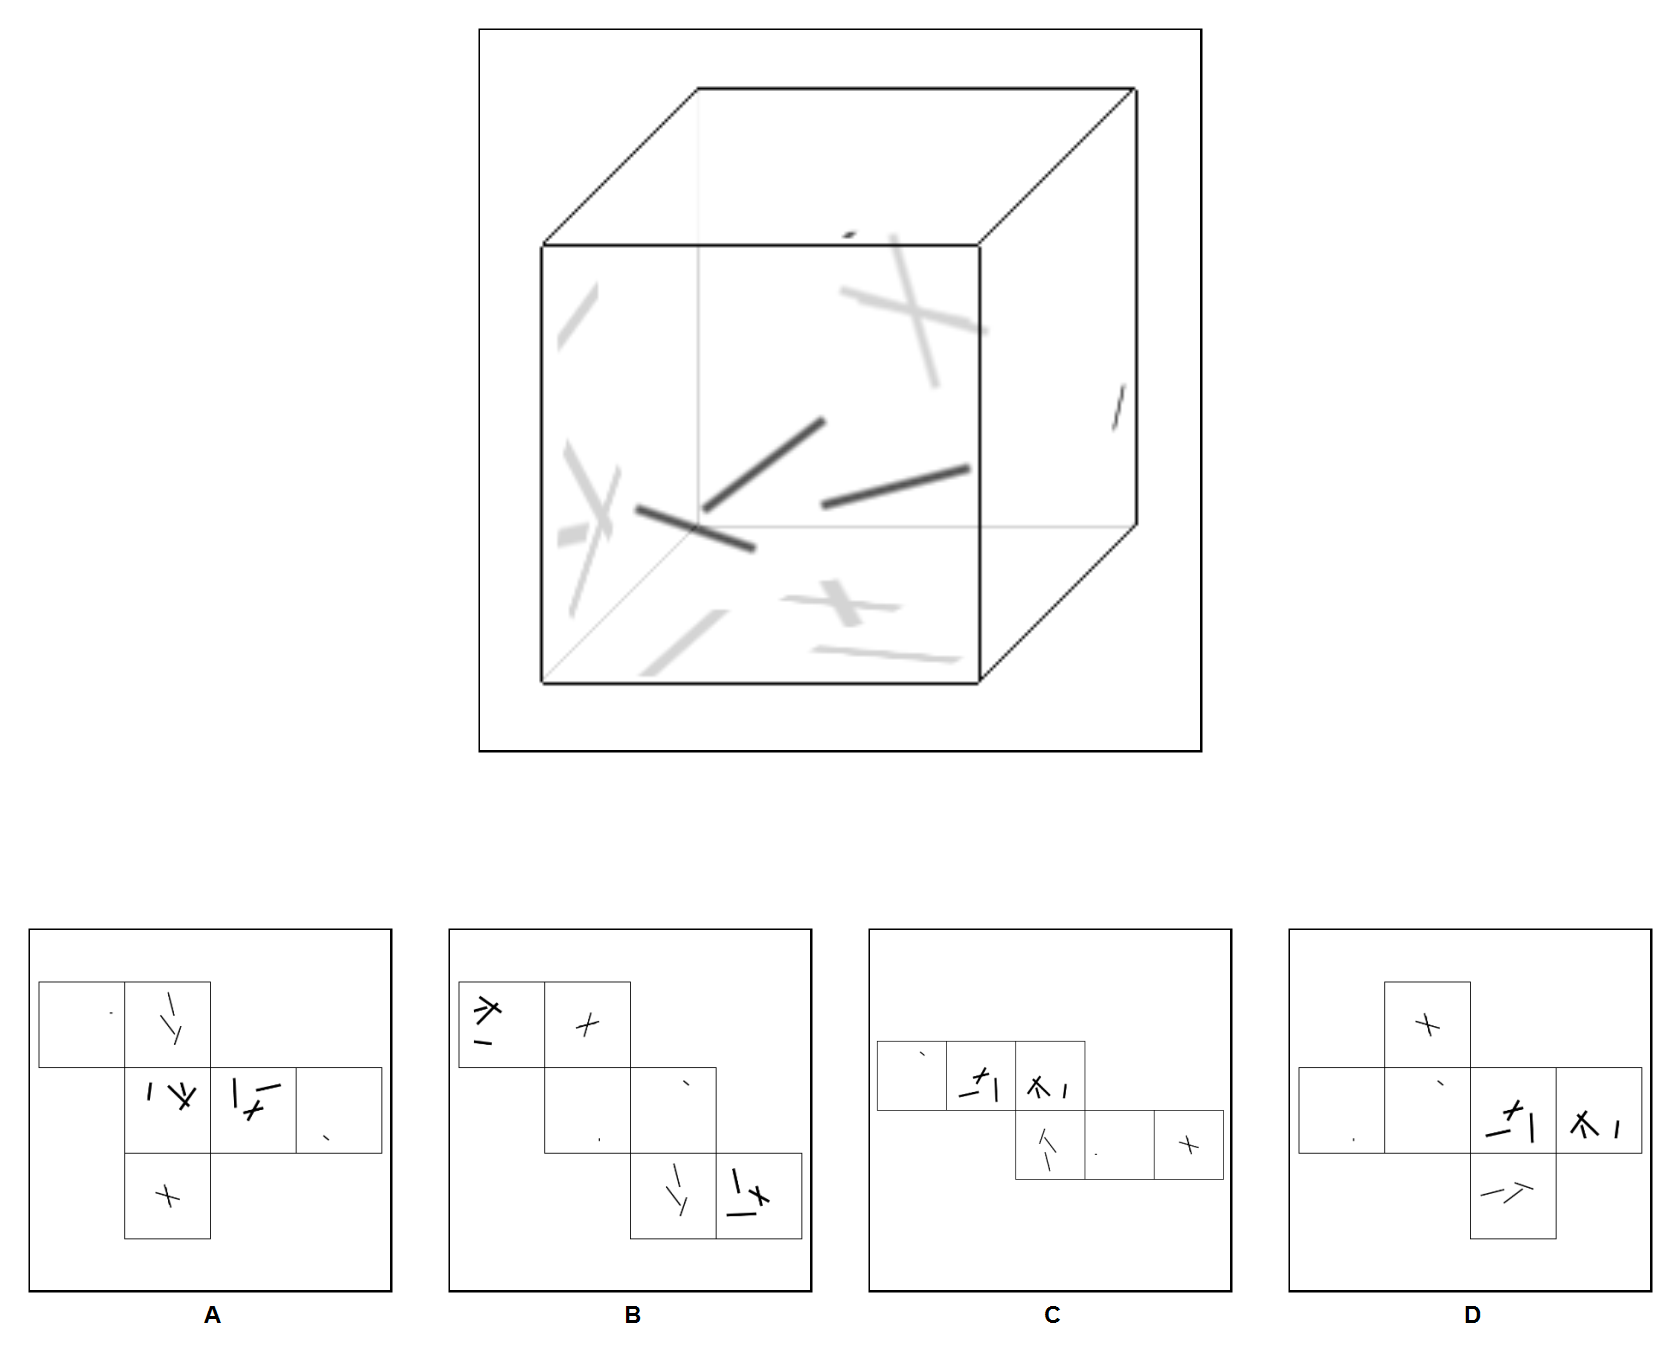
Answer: D